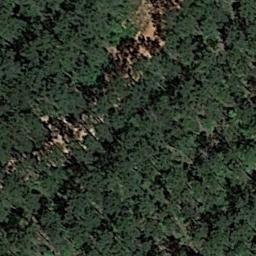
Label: forest